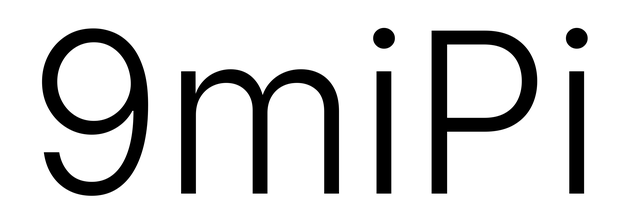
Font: Inter_Light